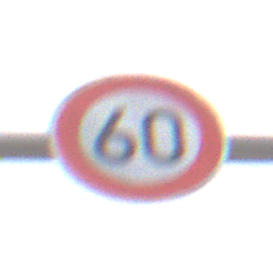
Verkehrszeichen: Geschwindigkeit60
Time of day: Midday
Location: Outdoor (RoadRail)
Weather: PartlyCloudy
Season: NotSpecified
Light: Natural